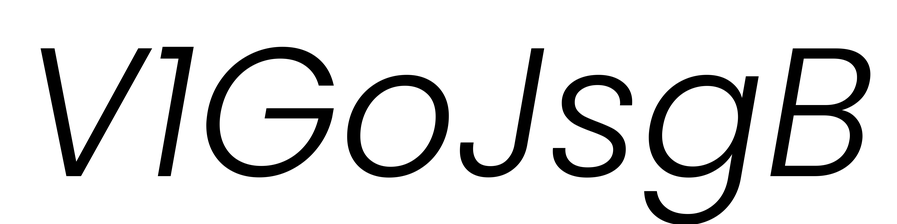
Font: Poppins-LightItalic